Aerial crown-view tile of a tropical tree (Barro Colorado Island, Panama), acquired 20250715:
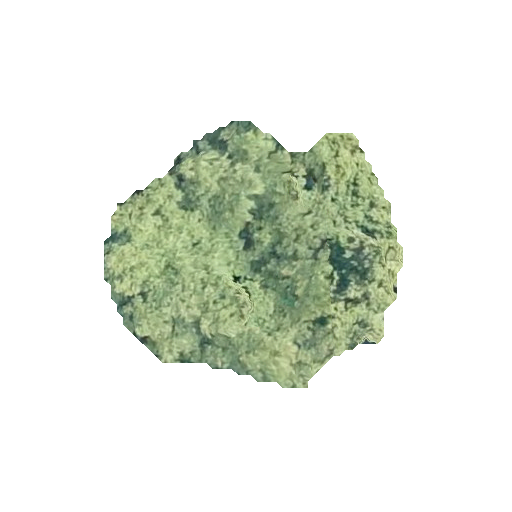
Species: Tachigali panamensis
GBIF accepted scientific name: Tachigali panamensis
Crown area: 85.585 m²